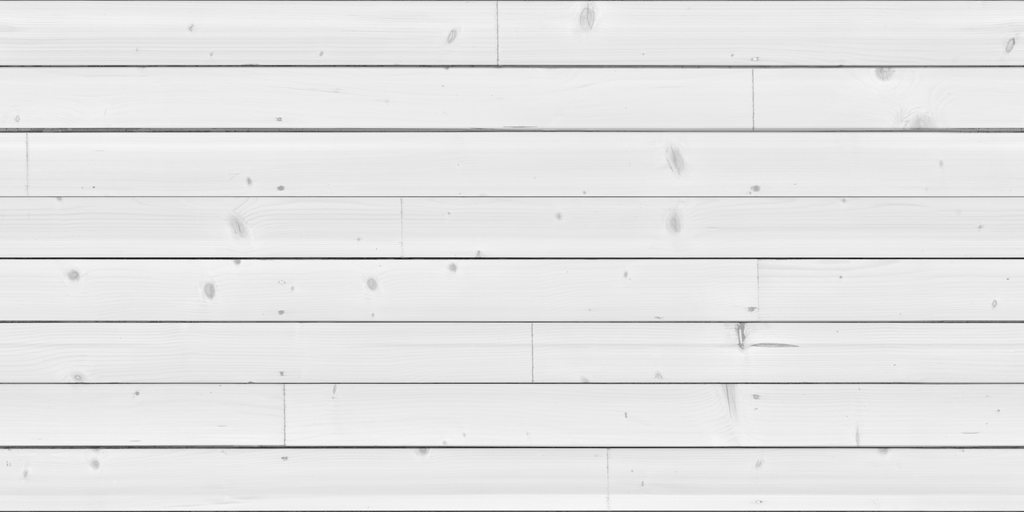
Texture map type: Displacement